Question: ### Question:
What is the appropriate to size a subview (or set of subviews) so that they fit (scale) to the appropriate bounds - or in this case make sure the blue circle fits inside the yellow square. Picture and playground code below!

'''
import UIKit
let topLevelFrame = CGRectMake(0, 0, 400, 400)
let topView = UIView(frame: topLevelFrame)
topView.backgroundColor = UIColor.grayColor()
topView
let windowFrame = CGRectMake(20, 20, 300, 300)
let windowView = UIView(frame: windowFrame)
windowView.backgroundColor = UIColor.yellowColor()
topView.addSubview(windowView)
topView
let contentFrame = CGRectMake(-200, -200, 400, 400)
let contentView = UIView(frame: contentFrame)
//contentView.alpha = 5
contentView.layer.cornerRadius=200
contentView.backgroundColor = UIColor.blueColor()
contentView
windowView.clipsToBounds = true
windowView.addSubview(contentView)
windowView.bounds
windowView.frame
// How do I fit the blue circle to scale appropriately inside the yellow square?
topView
'''
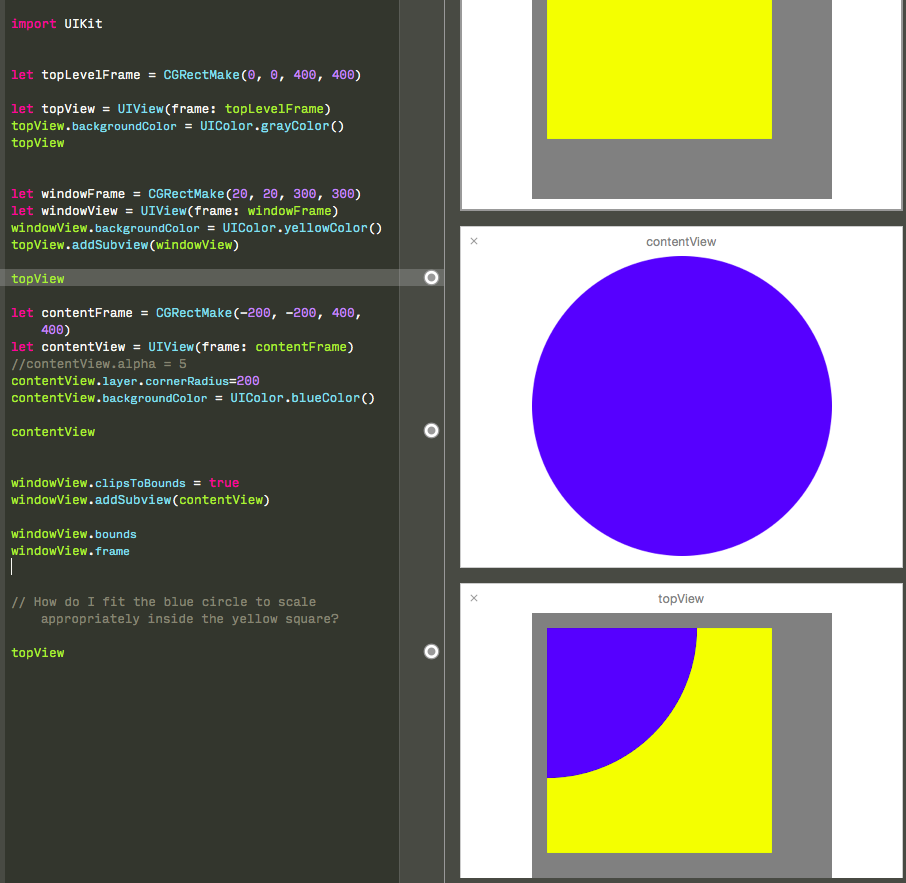
Answer: Try changing your code to the following:
'''
let contentFrame = CGRectMake(windowFrame.origin.x, windowFrame.origin.y, windowFrame.size.width, windowFrame.size.height)
let contentView = UIView(frame: contentFrame)
contentView.layer.cornerRadius = windowFrame.size.height / 2.0
contentView.center = CGPoint(x:windowFrame.size.width / 2.0, y:windowFrame.size.height / 2.0)
contentView.backgroundColor = UIColor.blueColor()
contentView
'''